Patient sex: M
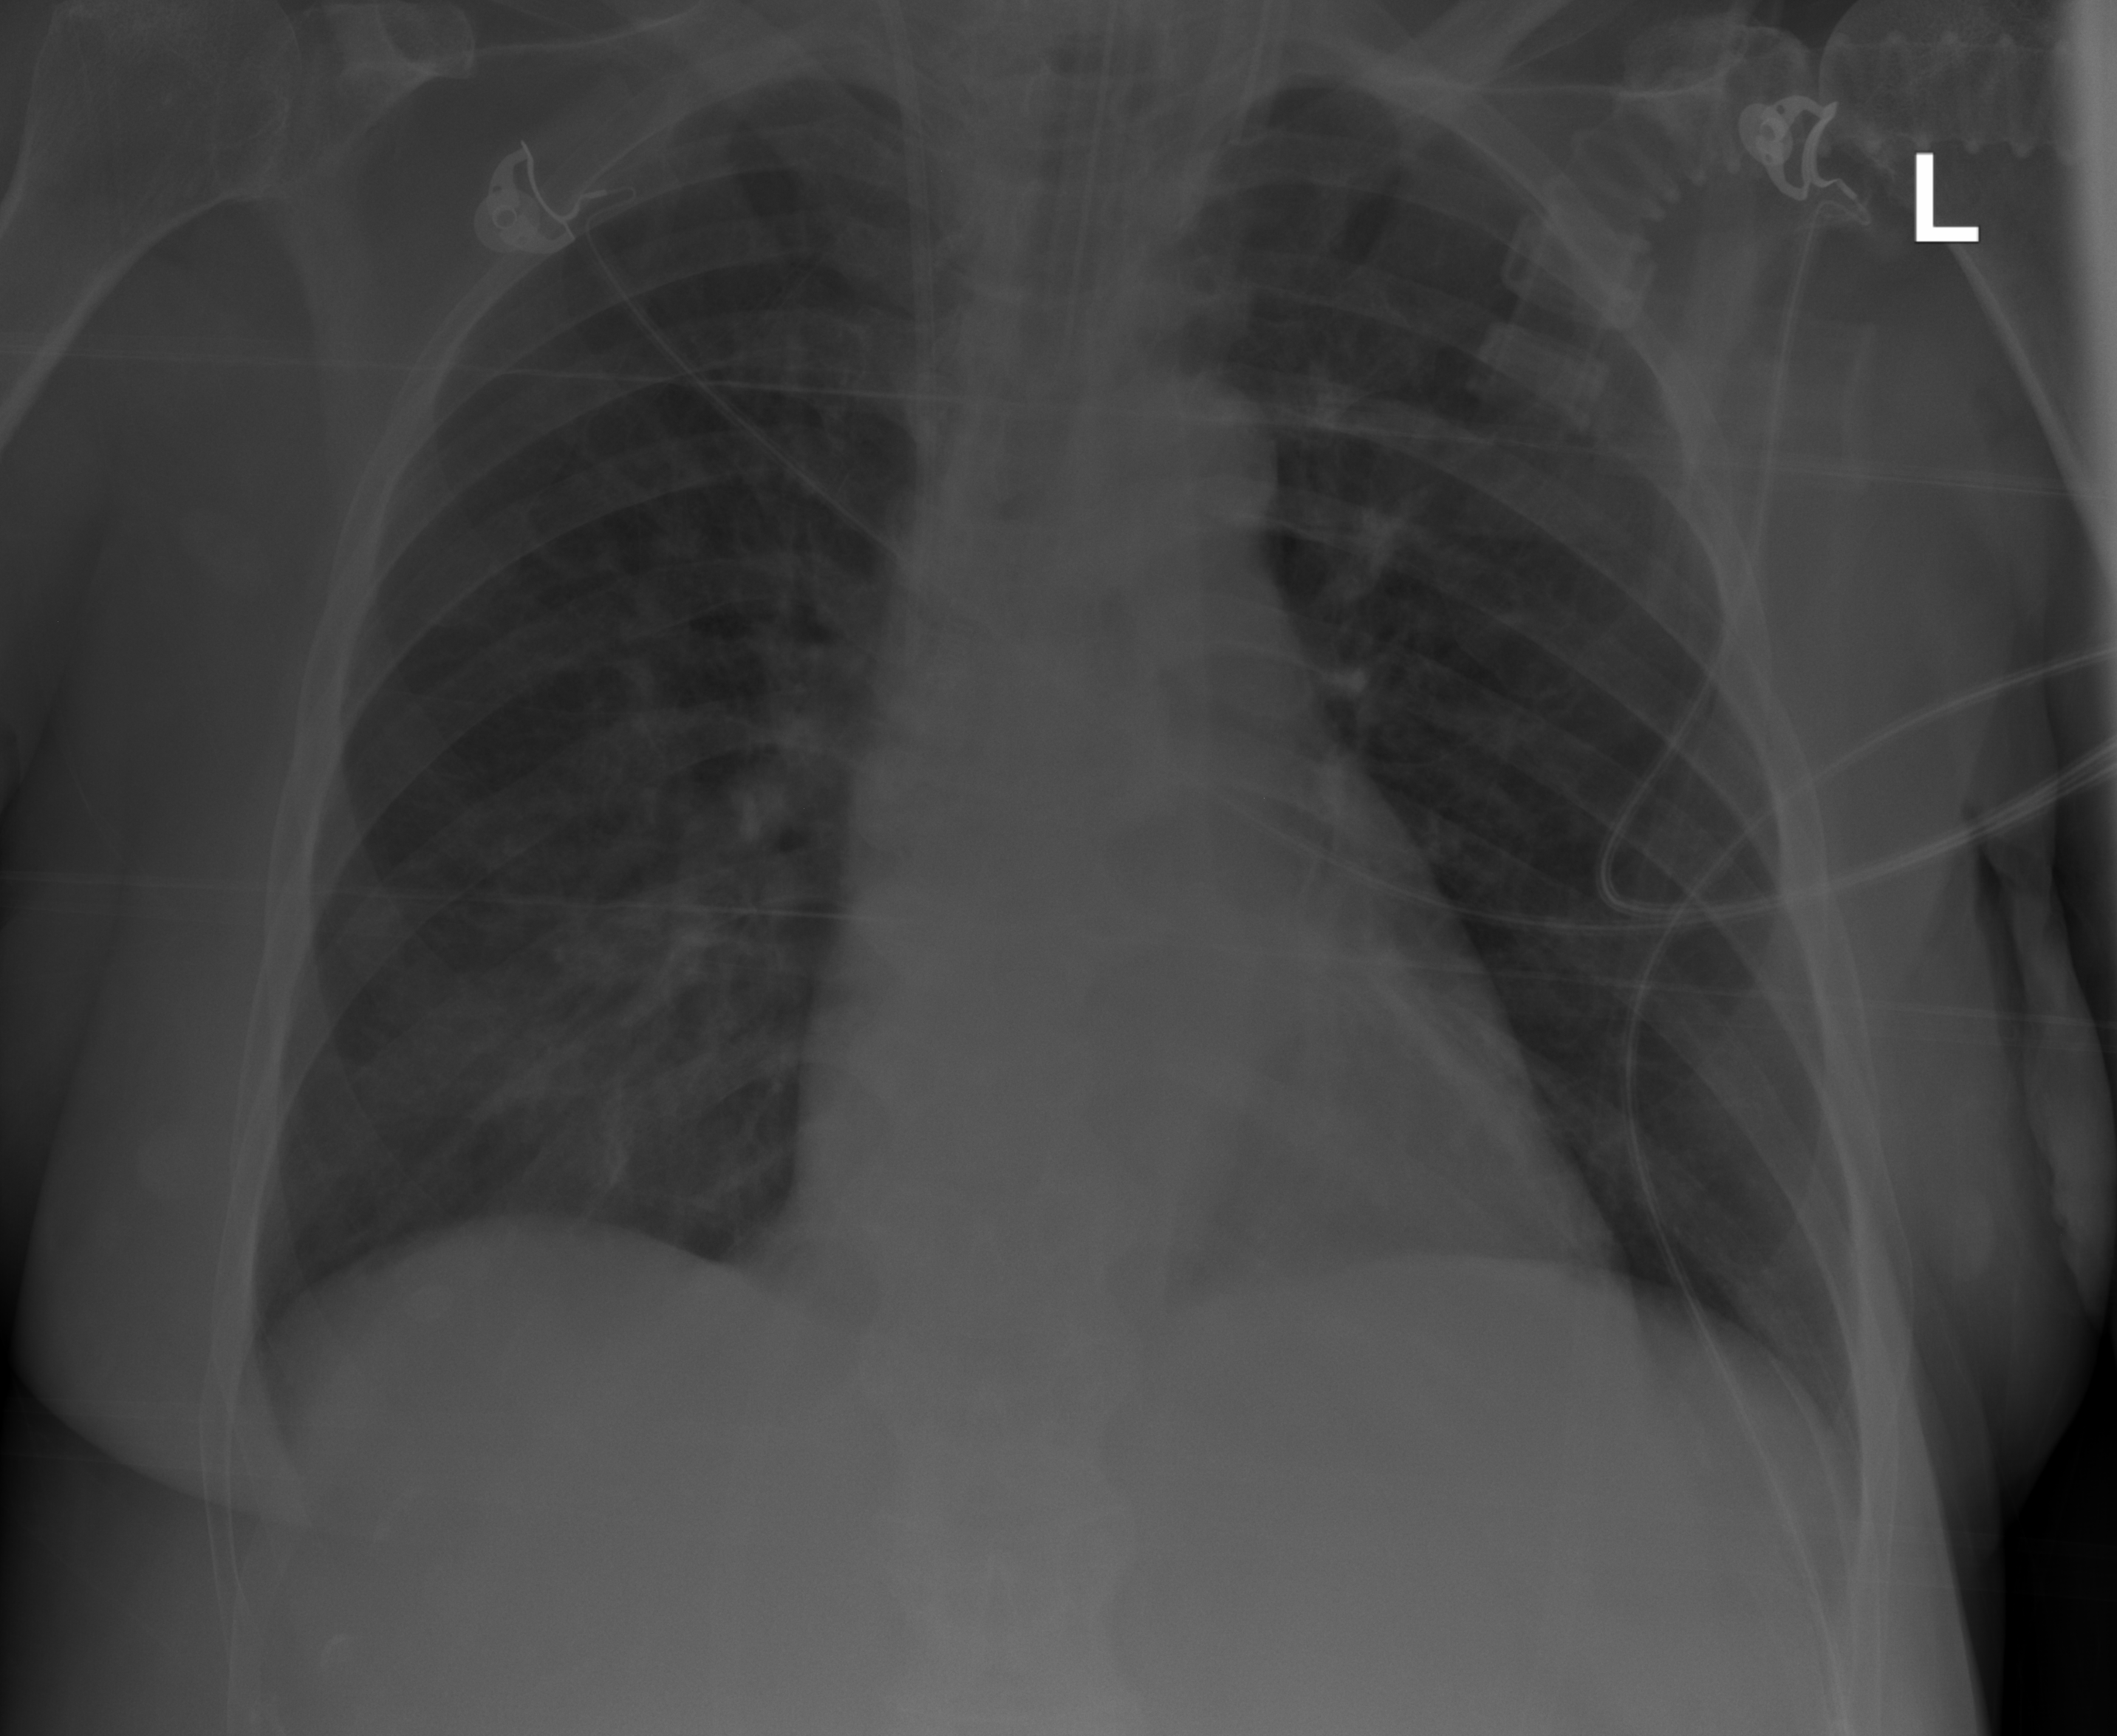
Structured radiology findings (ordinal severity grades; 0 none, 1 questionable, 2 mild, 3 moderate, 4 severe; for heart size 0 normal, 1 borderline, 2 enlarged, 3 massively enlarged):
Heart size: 0
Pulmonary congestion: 0
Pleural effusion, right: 0
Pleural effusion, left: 0
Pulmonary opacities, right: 1
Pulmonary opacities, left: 0
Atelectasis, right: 0
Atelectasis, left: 0